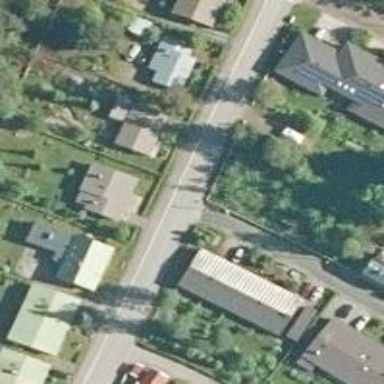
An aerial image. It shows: Smooth asphalt road in residential area.